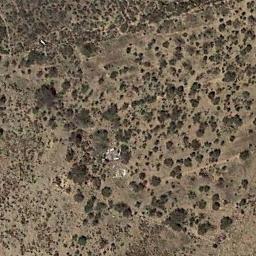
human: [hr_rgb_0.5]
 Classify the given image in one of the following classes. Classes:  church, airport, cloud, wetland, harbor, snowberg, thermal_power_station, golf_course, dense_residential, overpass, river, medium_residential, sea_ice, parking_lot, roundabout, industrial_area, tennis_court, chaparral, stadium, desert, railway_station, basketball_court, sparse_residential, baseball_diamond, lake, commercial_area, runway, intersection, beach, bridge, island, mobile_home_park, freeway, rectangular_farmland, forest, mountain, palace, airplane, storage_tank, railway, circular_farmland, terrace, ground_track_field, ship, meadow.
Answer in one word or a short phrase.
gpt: chaparral